Question: What's the easiest way to have an 'NSTextField' with a "recommendation list" dynamically shown below it as the user types? Just like Safari's address bar that has a menu of some sorts (I'm pretty confident Safari's address bar suggestions is menu since it has rounded corners, blue gradient selection, and background blurring).
I've tried using <URL> but found it was inadequate:
- -

In the sample screenshot above whenever I selected the autocomplete suggestion the text field only replaces 'K' with the suggested item in the list, which results in 'Abadi Abadi Kurniawan'.
These are what I'd like to achieve:
- -
Note: This is a question about <URL>.
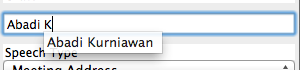
Answer: This only addresses half of your answer, but I believe you need to subclass 'NSTextView' and implement the '- (NSRange)rangeForUserCompletion' method, returning the range of the entire string in the text field. This should make sure that it doesn't just autocomplete the most recently entered word.
If you want a custom menu, you're going to have to do that yourself, probably by implementing the '-controlTextDidChange:' method and displaying a custom view with a table when appropriate.